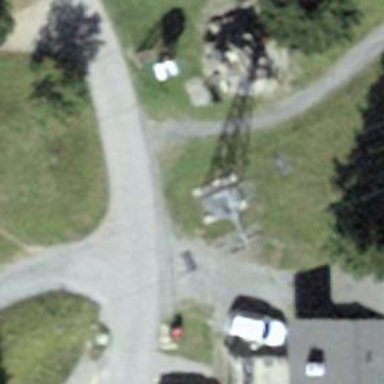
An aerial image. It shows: Guidepost providing information.